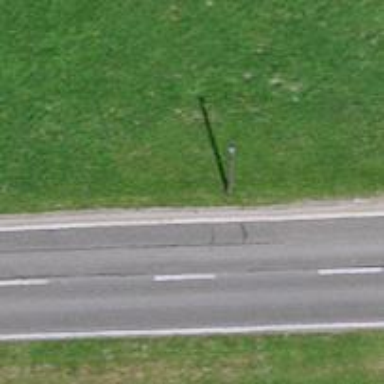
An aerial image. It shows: Power pole.